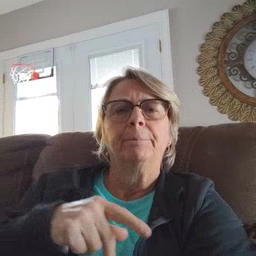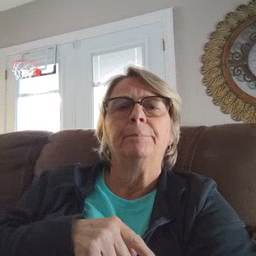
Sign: nap